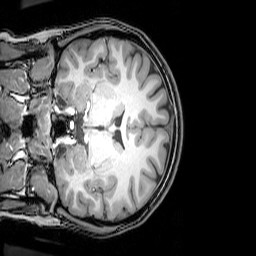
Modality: T1w
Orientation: coronal
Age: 22
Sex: female
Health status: healthy
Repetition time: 0.081 s
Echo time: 0.037 s